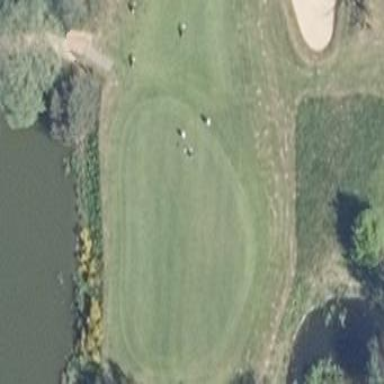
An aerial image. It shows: Golf green.